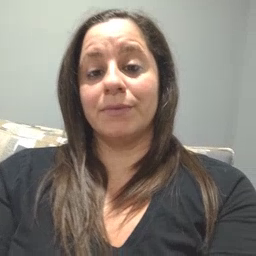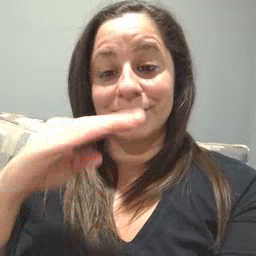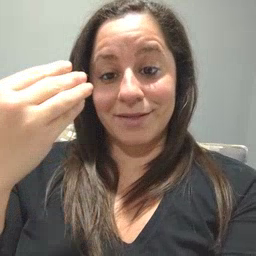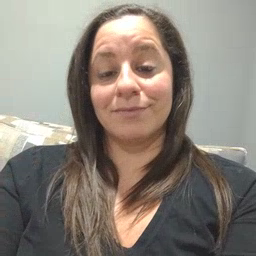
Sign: smile